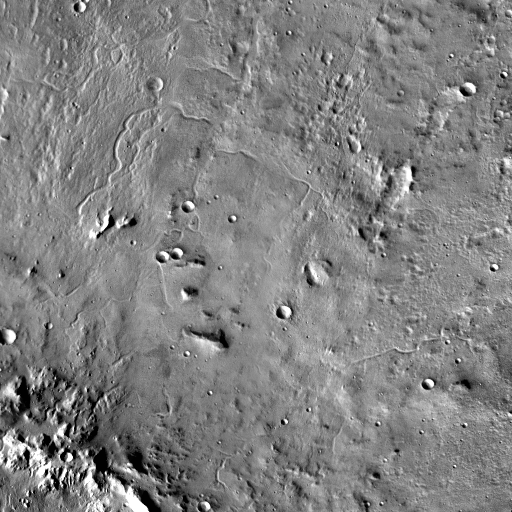
Crater classes present: Background, Other, Layered, Buried, Secondary